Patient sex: F
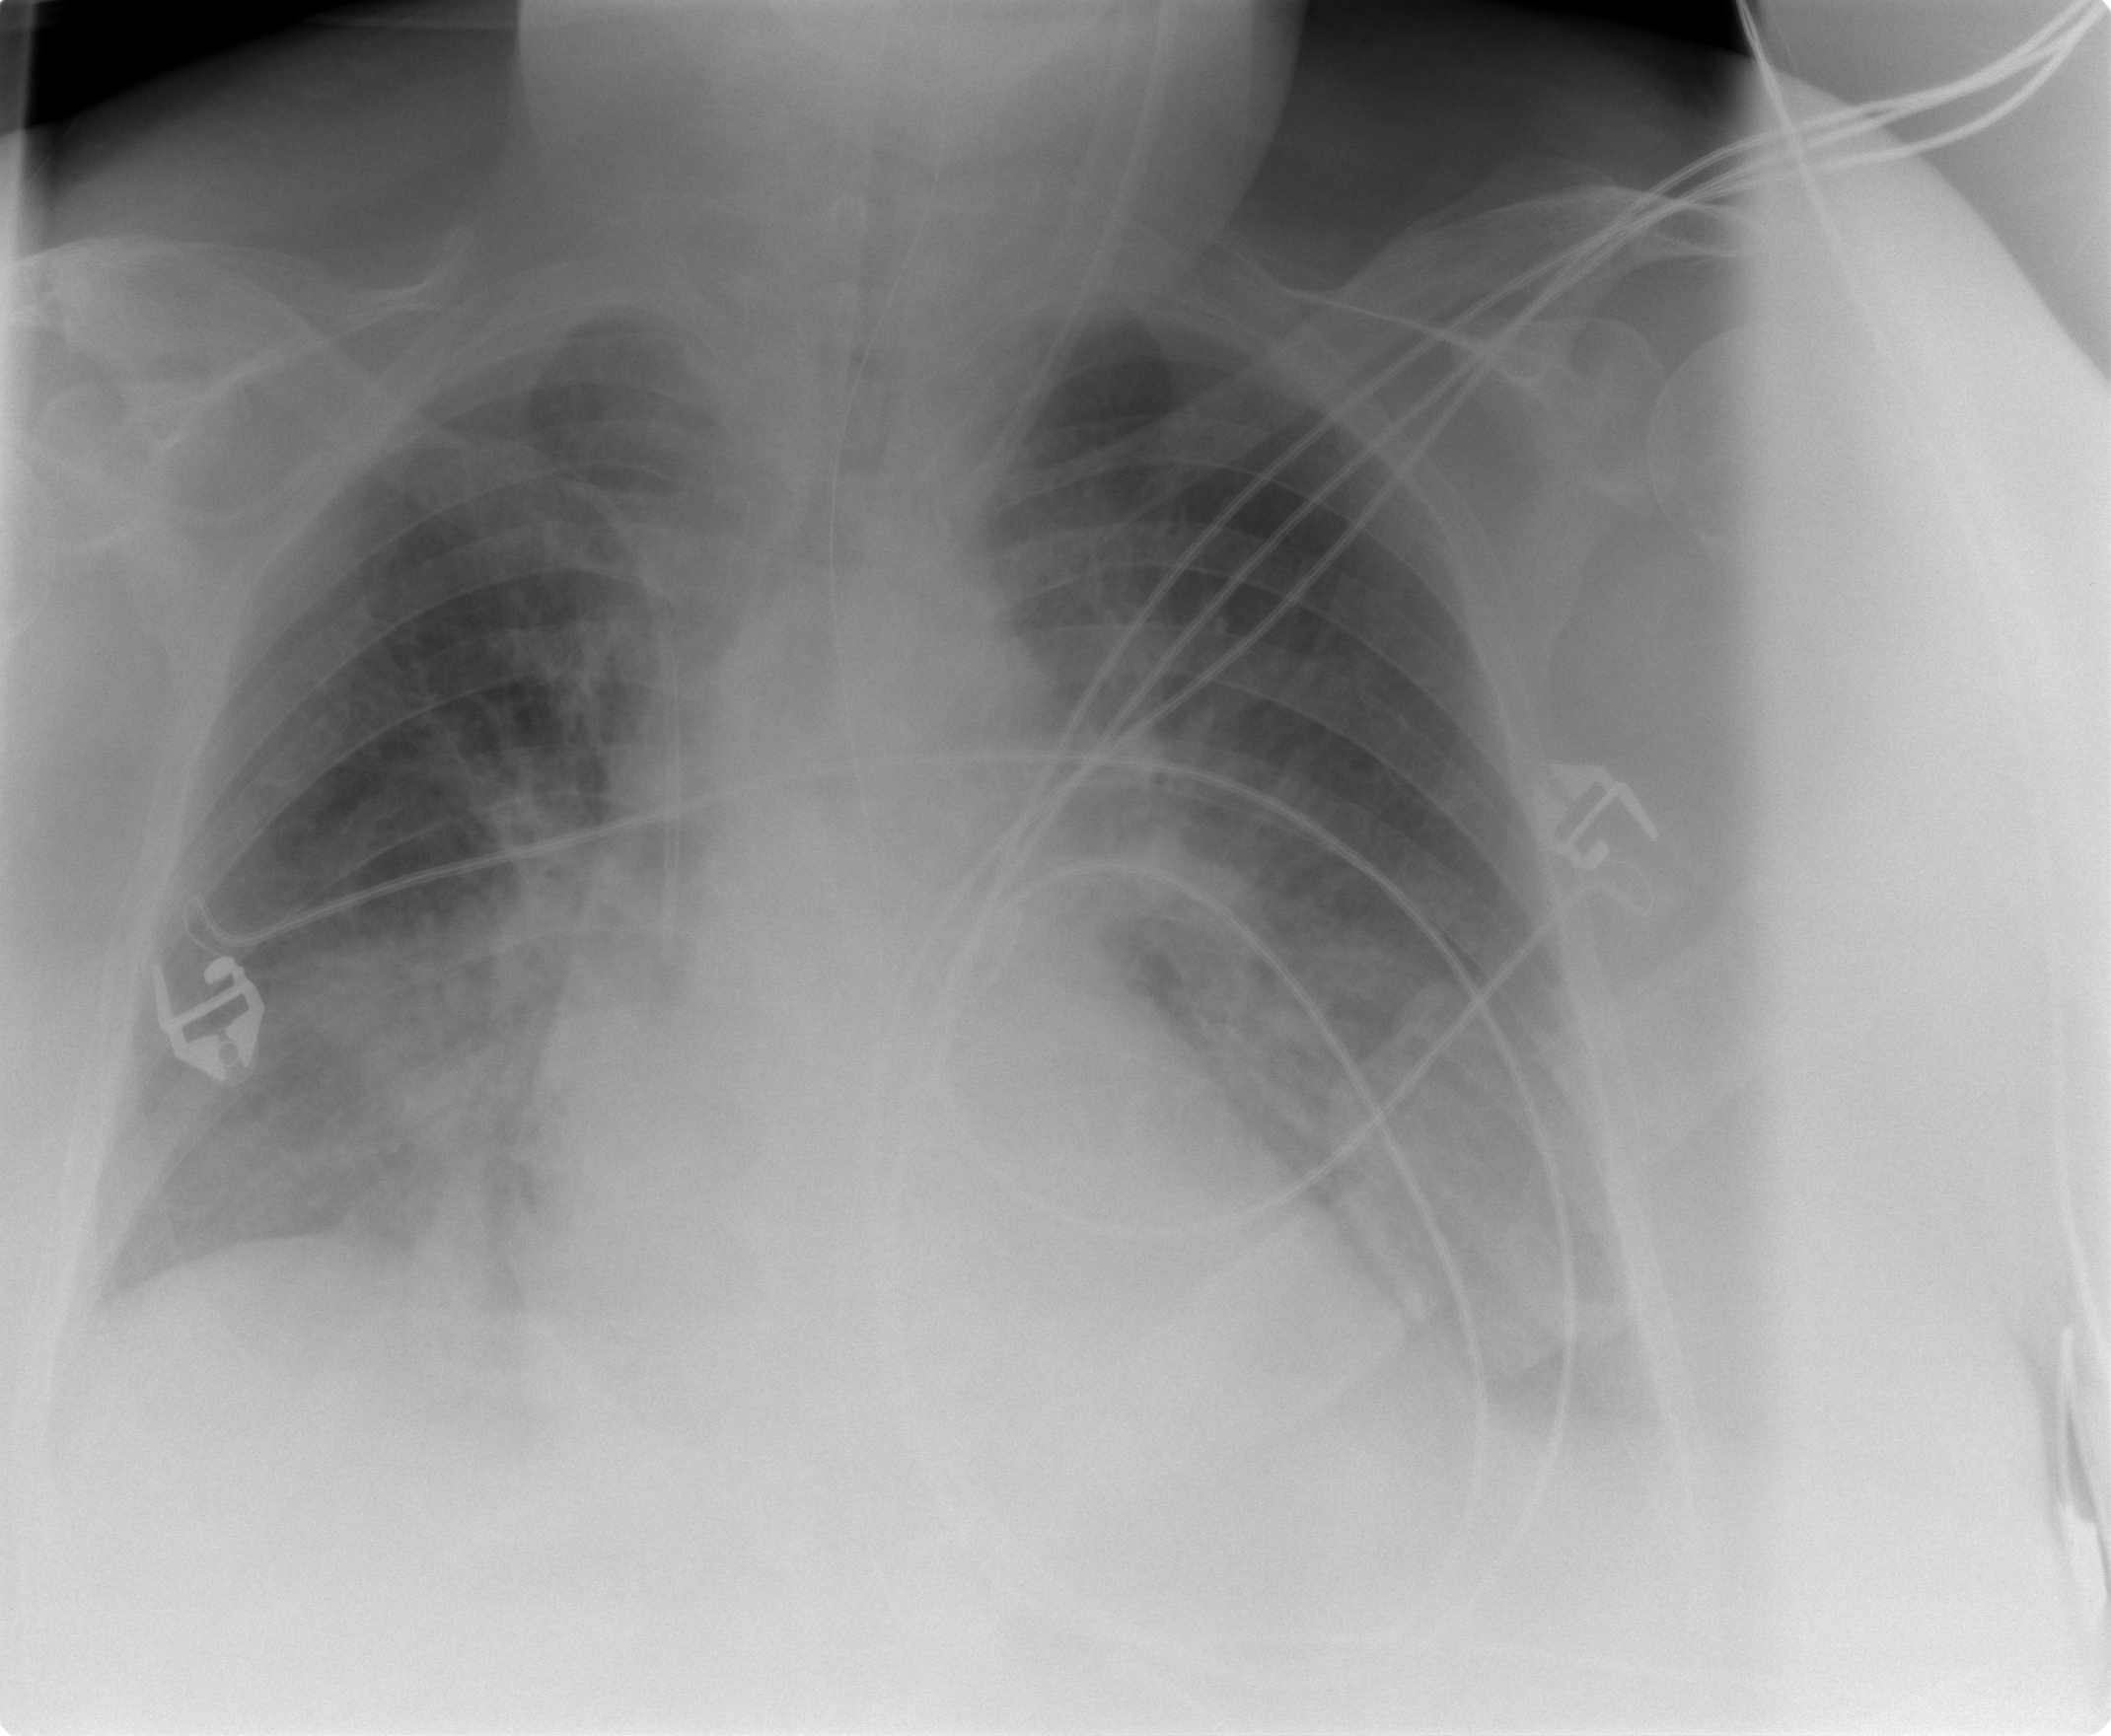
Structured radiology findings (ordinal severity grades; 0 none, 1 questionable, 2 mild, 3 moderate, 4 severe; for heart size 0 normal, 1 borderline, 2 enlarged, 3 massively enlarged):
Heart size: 0
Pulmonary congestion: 2
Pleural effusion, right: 1
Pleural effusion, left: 1
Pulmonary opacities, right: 1
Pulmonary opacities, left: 1
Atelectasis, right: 2
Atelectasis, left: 2